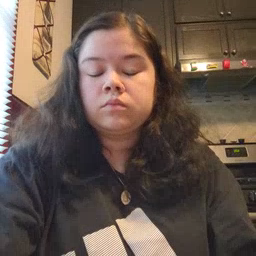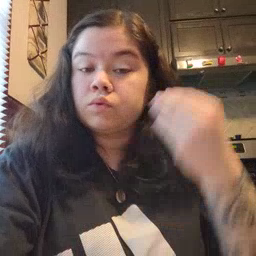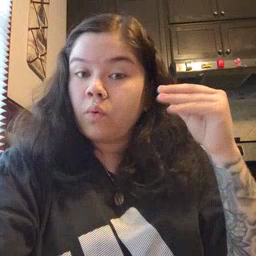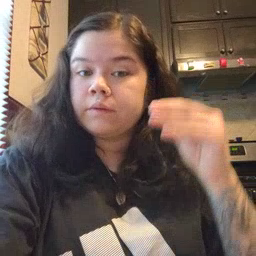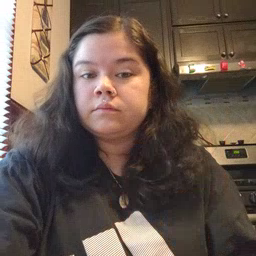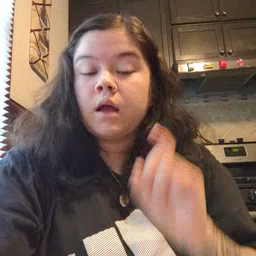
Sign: store